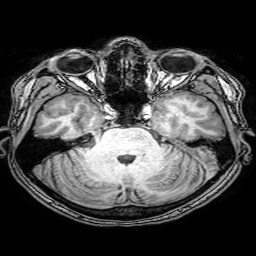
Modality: T1w
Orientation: coronal
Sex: female
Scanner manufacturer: philips
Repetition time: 0.008094 s
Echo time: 0.00371 s